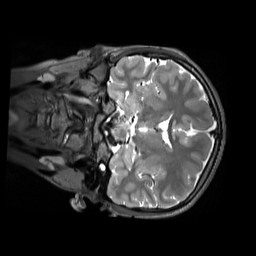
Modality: T2w
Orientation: coronal
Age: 12
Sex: male
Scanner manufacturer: siemens
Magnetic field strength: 3 T
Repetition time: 3.2 s
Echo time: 0.408 s